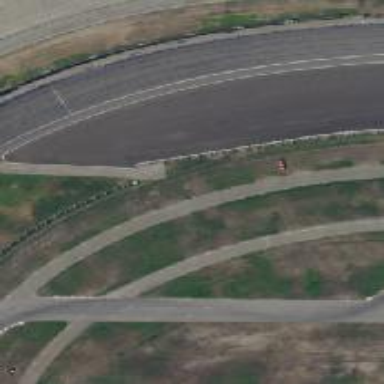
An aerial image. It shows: Motor sport raceway.